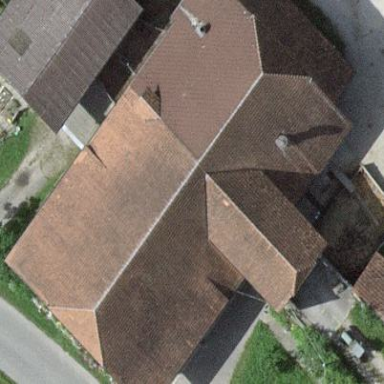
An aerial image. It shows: Farm building.